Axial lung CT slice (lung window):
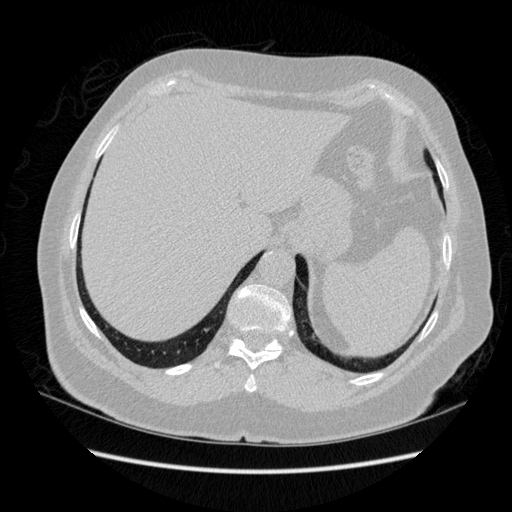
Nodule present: no